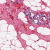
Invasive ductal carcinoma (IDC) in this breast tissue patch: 0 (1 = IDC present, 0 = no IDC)